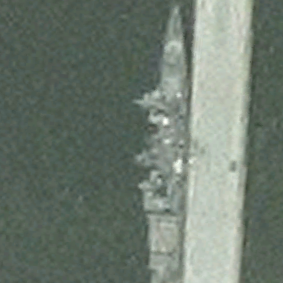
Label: Ticonderoga-class_cruiser